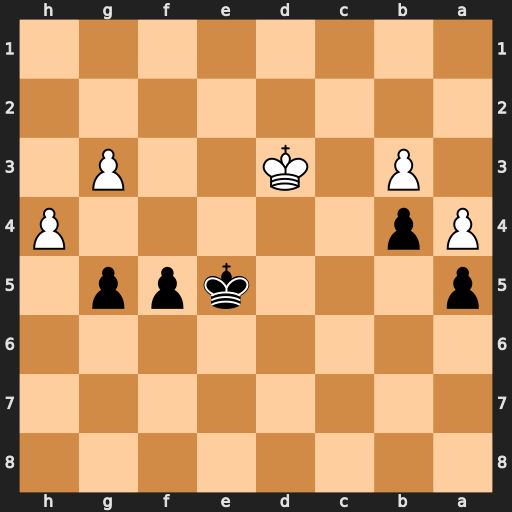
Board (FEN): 8/8/8/p3kpp1/Pp5P/1P1K2P1/8/8
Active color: b
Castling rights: -
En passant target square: -
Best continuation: gxh4 gxh4 Kf4 Kd4 Kg4